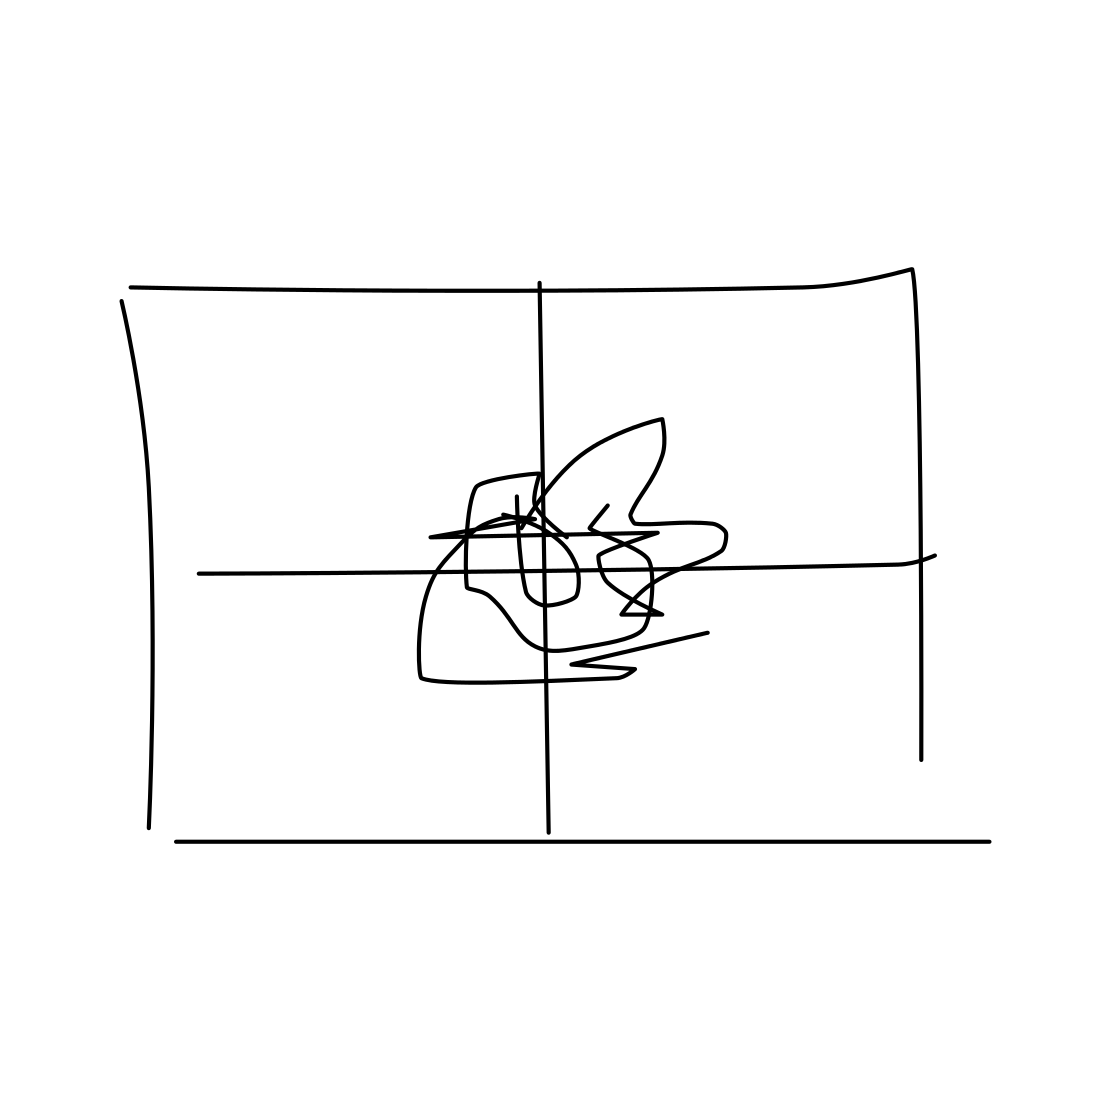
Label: present